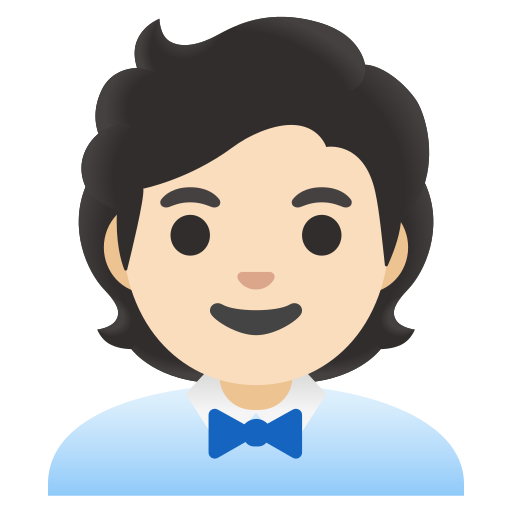
Emoji: 🧑🏻‍💼